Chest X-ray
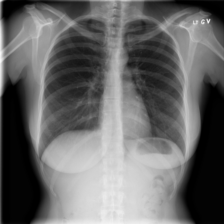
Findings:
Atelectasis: negative
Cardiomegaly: negative
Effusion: negative
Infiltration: negative
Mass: negative
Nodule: negative
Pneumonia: negative
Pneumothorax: negative
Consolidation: negative
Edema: negative
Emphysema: negative
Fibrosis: negative
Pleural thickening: negative
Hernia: negative